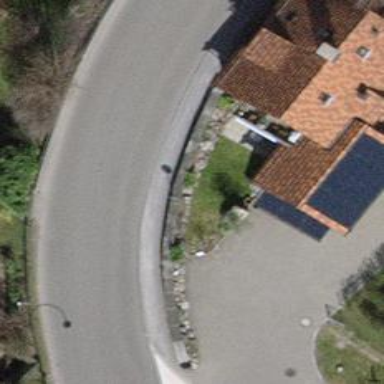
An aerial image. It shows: Compacted footway.